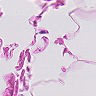
Metastatic tissue present: no